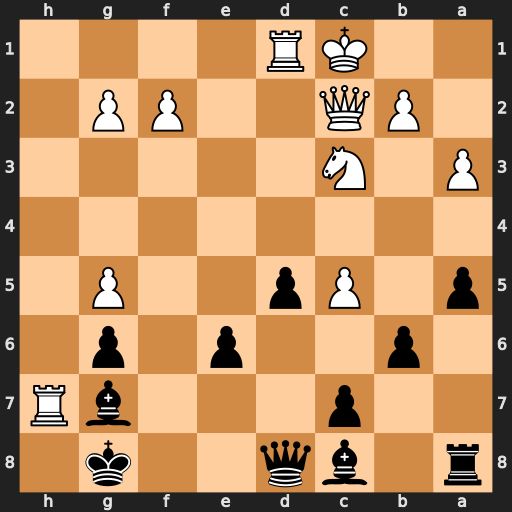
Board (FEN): r1bq2k1/2p3bR/1p2p1p1/p1Pp2P1/8/P1N5/1PQ2PP1/2KR4
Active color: b
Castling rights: -
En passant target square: -
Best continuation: Qxg5+ f4 Qxf4+